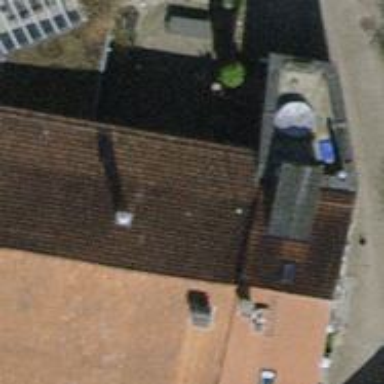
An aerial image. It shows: Building with tiled roof.